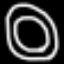
Label: donut